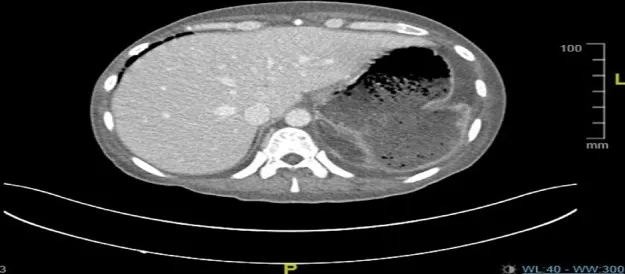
CT chest axial view showing splenic abscess invading the stomach.
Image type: radiology (ct)